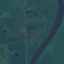
Land use / land cover: River